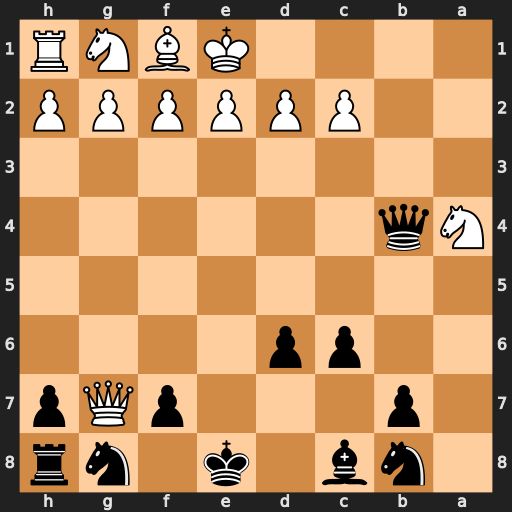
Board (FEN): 1nb1k1nr/1p3pQp/2pp4/8/Nq6/8/2PPPPPP/4KBNR
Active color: b
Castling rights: Kk
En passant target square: -
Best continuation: Qb1#